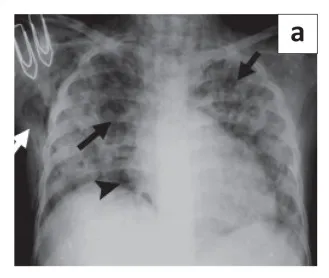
Chest radiography (CXR) (a) shows bilateral patchy lung opacities with multiple cystic lucencies (black arrows), subcutaneous emphysema (white arrow) and pneumomediastinum (arrowhead).
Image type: radiology (x_ray)